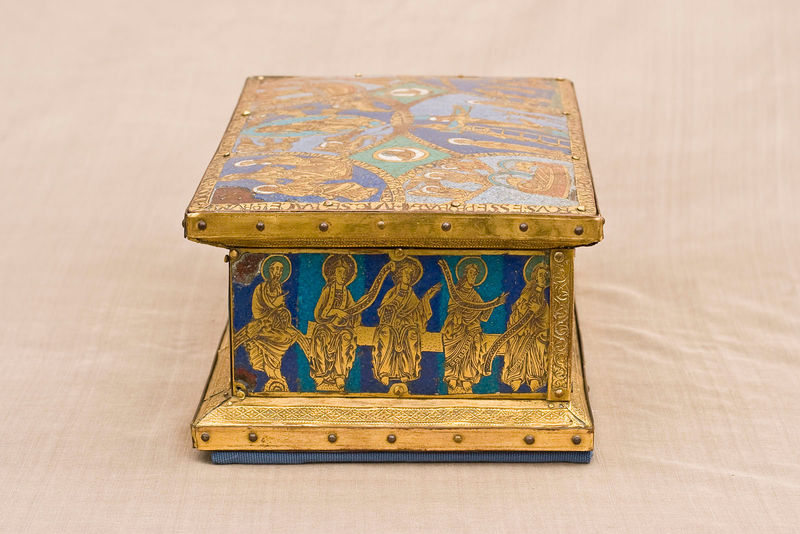
Titel: Andreaskästchen
Institution: Siegburg, St. Servatius, Schatzkammer
Schlagwörter: blau, holz, tisch, türkis, zeichnung, muster, bart, band, gold, decke, schrift, zug, bank, schemel, blue, chair, men, ornate, people, robes, stool, women, figures, funeral, golden, green, old, polster, table, yellow, decorative, nagel, nägel, knöpfe, messing, dose, vergoldet, schachtel, kunst, kasten, wood, gods, greek, man, roman, mittelalter, prozession, heilige, schatulle, jünger, heilig, purple, petrus, saint, schrein, kästchen, reliquie, photo, antique, design, art, box, medieval, schriftband, christ, top, apostel, chest, beschlagen, schriftbänder, reliquienschrein, jade, artifact, christian, rich, saints, border, goddesses, latin, photograph, bottom, text, curves, banner, halo, holy, tomb, aqua, furniture, halos, heiligenschein, edge, g, striped, nails, closed, lid, sides, fastened, emerald, truhe, bolts, kiste, aufbewahrung, bronciert, screws, lilkj, pegs, kistechrist, ottomon, picture of old thin